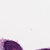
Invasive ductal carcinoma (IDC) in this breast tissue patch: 0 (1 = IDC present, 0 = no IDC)